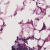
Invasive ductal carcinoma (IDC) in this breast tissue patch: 0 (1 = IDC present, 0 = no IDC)